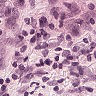
Metastatic tissue present: no